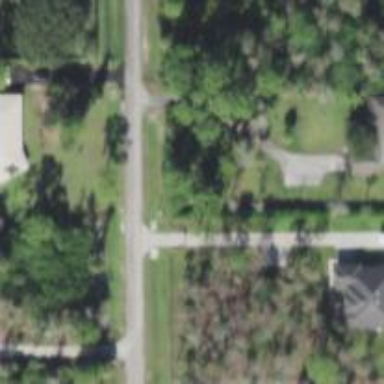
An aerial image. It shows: Driveway leading to service road.